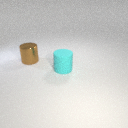
large brown metal cylinder behind large cyan rubber cylinder